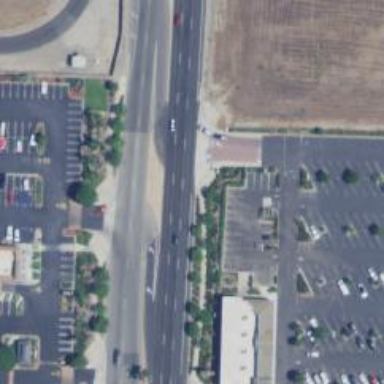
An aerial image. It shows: Secondary link road with asphalt surface.